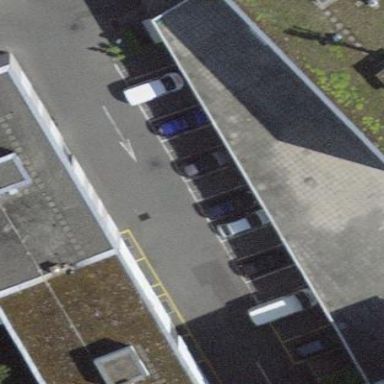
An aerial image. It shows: Parking area with surface.